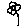
Label: flower